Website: lowes
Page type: address-validator
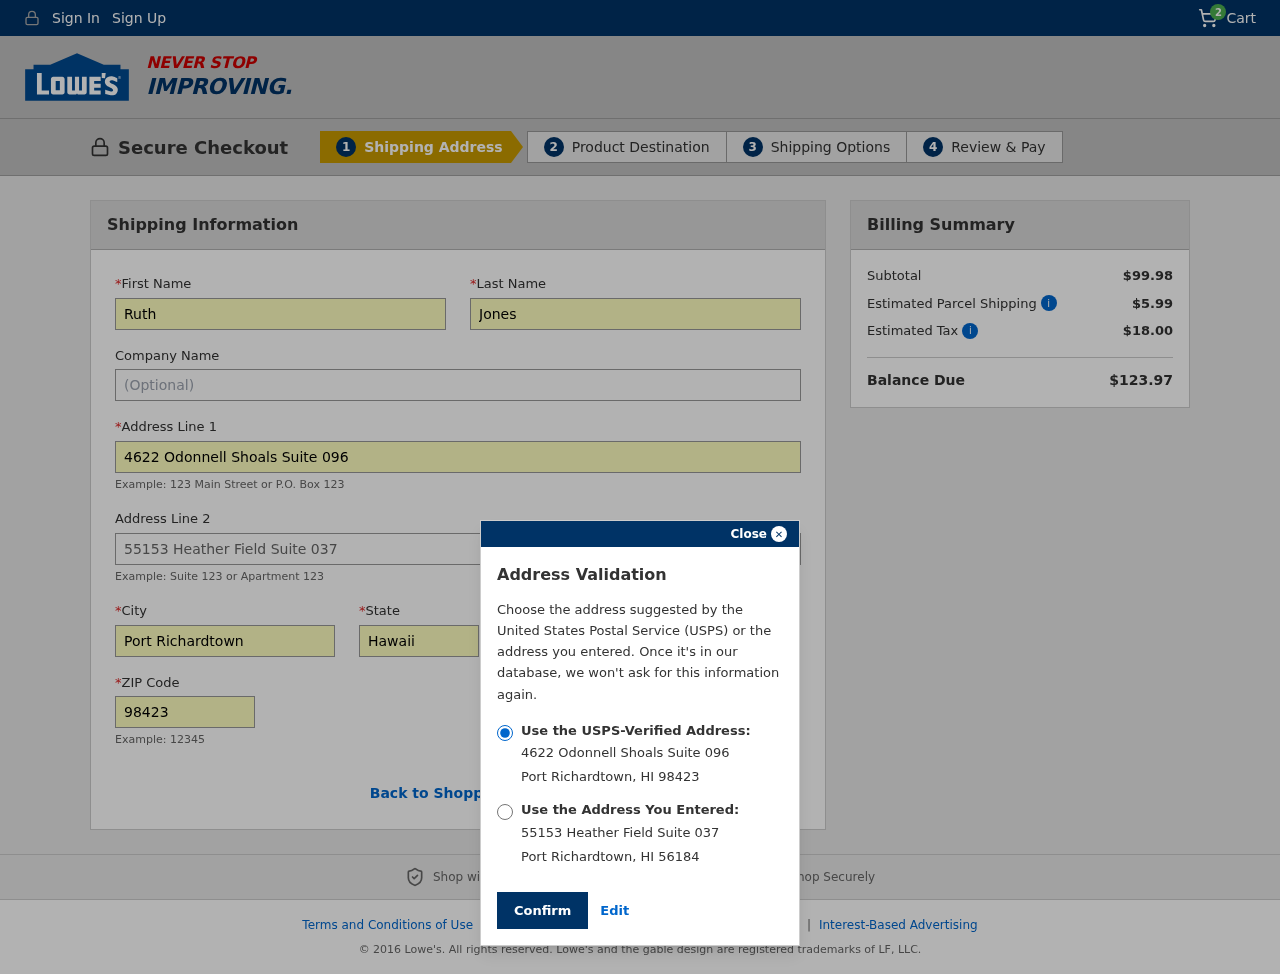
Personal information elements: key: PII_CITY
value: Port Richardtown
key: PII_FIRSTNAME
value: Ruth
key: PII_LASTNAME
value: Jones
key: PII_POSTCODE
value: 98423
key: PII_POSTCODE2
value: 56184
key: PII_STATE
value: Hawaii
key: PII_STATE_ABBR
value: HI
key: PII_STREET
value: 4622 Odonnell Shoals Suite 096
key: PII_STREET2
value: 55153 Heather Field Suite 037
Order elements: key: ORDER_NUM_ITEMS
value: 2
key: ORDER_SUBTOTAL
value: $99.98
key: ORDER_SHIPPING_COST
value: $5.99
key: ORDER_TAX
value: $18.00
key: ORDER_TOTAL
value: $123.97